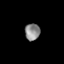
Tissue: skin
Cell type: Epithelial cells
Senescence score: 0.2745
Nuclear area (px): 247
Mean DAPI intensity: 139.47